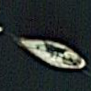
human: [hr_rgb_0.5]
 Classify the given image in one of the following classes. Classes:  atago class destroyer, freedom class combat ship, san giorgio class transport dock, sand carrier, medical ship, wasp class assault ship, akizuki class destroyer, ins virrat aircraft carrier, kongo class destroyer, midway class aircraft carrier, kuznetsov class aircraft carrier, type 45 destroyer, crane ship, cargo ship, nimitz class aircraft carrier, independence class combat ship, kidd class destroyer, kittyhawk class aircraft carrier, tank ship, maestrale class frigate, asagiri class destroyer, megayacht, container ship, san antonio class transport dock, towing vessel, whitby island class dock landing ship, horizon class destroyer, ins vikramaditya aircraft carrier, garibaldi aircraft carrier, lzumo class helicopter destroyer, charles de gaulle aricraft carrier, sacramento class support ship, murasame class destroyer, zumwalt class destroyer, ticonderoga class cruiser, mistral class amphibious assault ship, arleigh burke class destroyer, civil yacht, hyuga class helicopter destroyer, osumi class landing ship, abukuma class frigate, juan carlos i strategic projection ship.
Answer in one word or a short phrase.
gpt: Civil yacht